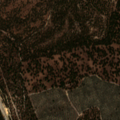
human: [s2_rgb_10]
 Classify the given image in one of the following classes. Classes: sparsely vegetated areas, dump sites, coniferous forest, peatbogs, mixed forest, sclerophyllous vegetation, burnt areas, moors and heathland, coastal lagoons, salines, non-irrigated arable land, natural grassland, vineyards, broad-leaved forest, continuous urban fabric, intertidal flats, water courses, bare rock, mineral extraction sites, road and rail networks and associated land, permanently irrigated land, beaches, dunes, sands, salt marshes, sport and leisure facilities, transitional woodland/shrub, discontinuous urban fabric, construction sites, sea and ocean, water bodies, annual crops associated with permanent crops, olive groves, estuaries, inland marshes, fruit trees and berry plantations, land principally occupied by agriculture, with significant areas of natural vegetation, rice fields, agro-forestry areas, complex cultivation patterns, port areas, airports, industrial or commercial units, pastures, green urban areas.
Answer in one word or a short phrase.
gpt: agro-forestry areas, broad-leaved forest, mixed forest, transitional woodland/shrub